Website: lowes
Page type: review-order
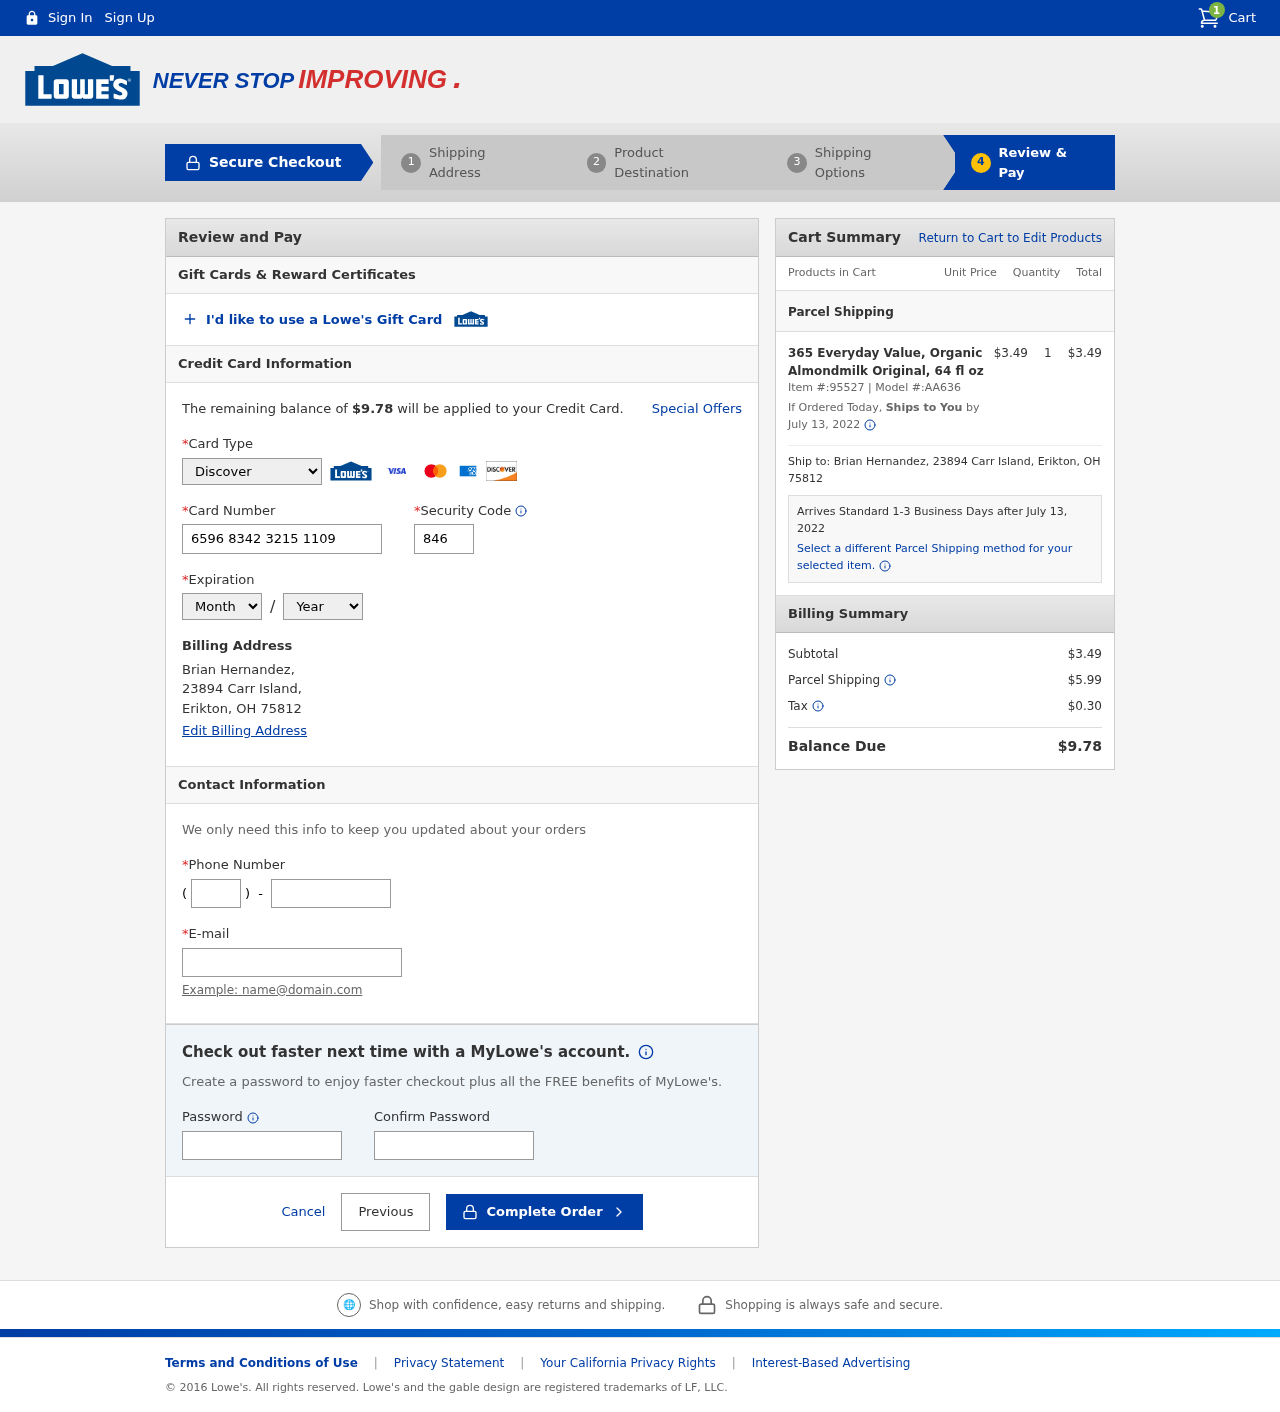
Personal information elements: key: PII_CARD_CVV
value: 846
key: PII_CARD_EXPIRY_MONTH
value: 12
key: PII_CARD_EXPIRY_YEAR
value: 27
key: PII_CARD_NUMBER
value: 6596 8342 3215 1109
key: PII_CARD_TYPE
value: Discover
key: PII_CITY
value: Erikton
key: PII_EMAIL
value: bhernandez@yahoo.com
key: PII_FULLNAME
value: Brian Hernandez,
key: PII_PHONE
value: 8797954606
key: PII_PHONE_AREA
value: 879
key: PII_POSTCODE
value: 75812
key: PII_STATE_ABBR
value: OH
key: PII_STREET
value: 23894 Carr Island,
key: PII_FULLNAME2
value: Brian Hernandez
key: PII_STREET2
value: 23894 Carr Island
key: PII_CITY_STATE_ZIP2
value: Erikton, OH 75812
Product elements: key: PRODUCT1_NAME
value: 365 Everyday Value, Organic Almondmilk Original, 64 fl oz
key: PRODUCT1_PRICE
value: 3.49
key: PRODUCT1_QUANTITY
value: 1
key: PRODUCT1_ITEM_NUMBER
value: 95527
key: PRODUCT1_MODEL_NUMBER
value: AA636
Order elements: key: ORDER_NUM_ITEMS
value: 1
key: ORDER_TOTAL
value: $9.78
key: ORDER_SHIPPING_DATE
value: July 13, 2022
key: ORDER_SUBTOTAL
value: $3.49
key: ORDER_SHIPPING_DATE2
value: July 13, 2022
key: ORDER_SUBTOTAL2
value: $3.49
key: ORDER_SHIPPING_COST
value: $5.99
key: ORDER_TAX
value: $0.30